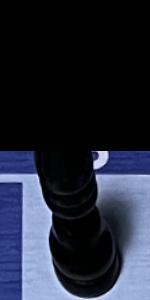
Label: Bishop_Black